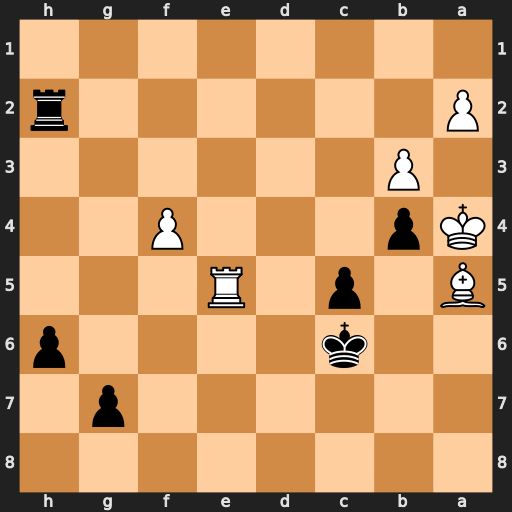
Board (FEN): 8/6p1/2k4p/B1p1R3/Kp3P2/1P6/P6r/8
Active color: b
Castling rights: -
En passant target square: -
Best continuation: Rxa2#